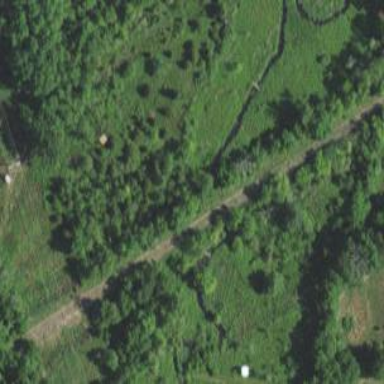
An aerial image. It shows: Abandoned railway.